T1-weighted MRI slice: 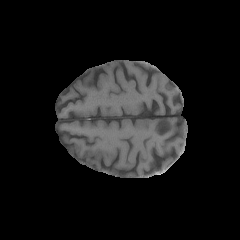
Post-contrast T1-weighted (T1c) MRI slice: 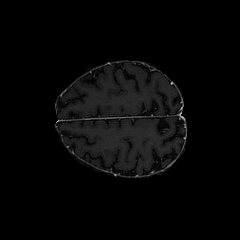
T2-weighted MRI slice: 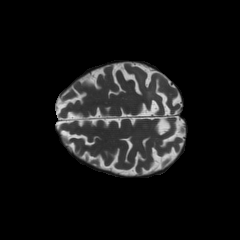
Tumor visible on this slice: yes